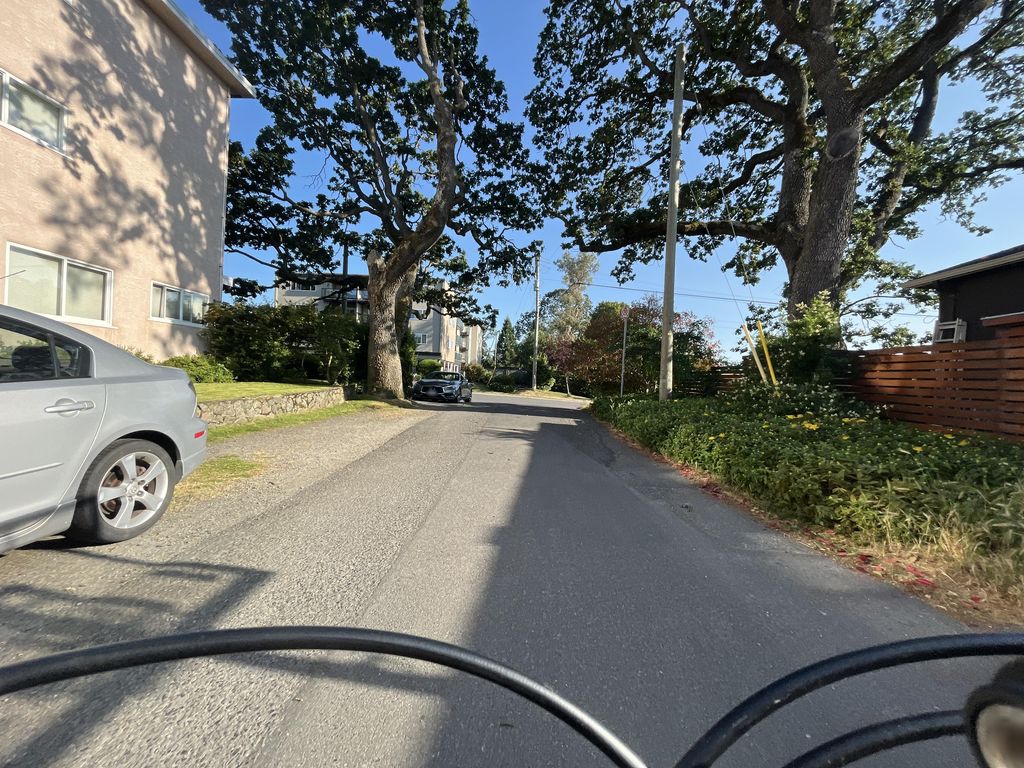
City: victoria